Question: I find d3js very interesting.So I thought may be I should give it a shot.I am fairly new to this framework and need some assistance
I have a .This is how it goes--:
'''
["2511a51", [["mumbai",1,6], ["Baroda",2,7]]]
["2882bd9", [["mumbai",3,8], ["chennai", 2,9]]]
["1d3e1a2", [["mumbai",0,3],["Baroda",2,6], ["Delhi",7,1]]]
["1882b41", [["mumbai",10,9]]]
["1d4ffd8", [["chennai",2,5], ["mumbai", 5,9], ["Delhi",8,8]]]
'''
Here,
- - -
What I want is,if a json row has a and b -->then their respective colored rectangle should be drawn keeping c and d empty.So for this entire array,I get the below output.
As the image goes,
- - -
I want to code my javascript in such a way that I get this---:

<URL>
My code:
'''
<!DOCTYPE html>
<html>
<head>
<title>demo-staticArray!!!</title>
</head>
<body>
<script src="http://d3js.org/d3.v3.min.js" charset="utf-8"></script>
<script>
var SVG = d3.select("body").append("svg")
.attr("class","stage")
.attr("width",800)
.attr("height",600)
.style("background-color", "beige")
.style("margin-left","200");
var array= ["2511a51", [["a",1], ["b",2]]]
["2882bd9", [["a",3], ["c", 2]]]
["1d3e1a2", [["a",0],["b",2], ["d",7]]]
["1882b41", [["a",10]]]
["1d4ffd8", [["c",2], ["b", 5], ["d",8]]]
var RECT= SVG.selectAll("rect")
.data(data)
.enter().append("rect")
.attr("width", 30)
.attr("height", 10)
.style("fill","red");//how do I provide conditions for fill-->a=red,b=brown,c=green,d=blue
//how do I manage them such that they are arranged in a manner shown in the image.
//I am unable to move ahead of this!!!!I am facing problem in iterations and conditions
</script>
</body>
</html>
'''
If possible,please give a small working sample!!!
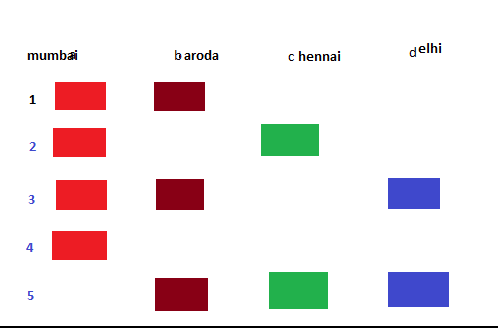
Answer: UPDATE 2 : every time you are working with 'selects' in d3 you are mapping data to your UI elements and their properties. in most of the cases you are doing it this way
'''
... select('rect').data(myData)
'''
then you need to actually map properties of items in your data set to the properties of UI elements, you are doing it providing functions which do the mapping , ie
'''
var myData = [{x:0, y:0 } , { x: 100 , y : 100 }]
// we mapped our data to rect elements on svg canvas
// and created new rect elements for data items which didnt have it before
// now we have two elements in total as myData had 2 elements
var rect = svg.select('rect').data(myData).enter()
// now each rect has x attribute equals to 'x' property of data item
rect.attr('x', function(d) { return d.x } )
// and the same for y attribute and 'y' property
rect.attr('y', function(d) { return d.y } )
// now if you also set height and width properties of UI elements
// you will see two rectangulars
rect.attr('width', 50).attr('height', 50)
// now you can rewrite your previos lines like that
var xScale = function(d) { return d.x }
rect.attr('x', xScale)
'''
And now it is clear that if you have more complicated way of figuring out your X coordinate on the canvas than just your data item property, you will have more complicated function than current 'xScale'
Now recalling school course of geometry we can do transformation from one scale to another , for instance
'''
var xScale = function(d) { return 50 + d.x * 100 }
'''
which means that if d.x equals to 1 , function will return 150 , for 2 it would be 250 etc
And last step , in order to avoid figuring out on your own how to create this scale function ,you can use built in d3 features , links to which I put in the end of the answer, for instance
'''
var xScale = d3.scale.linear()
.domain([0, 10]).range([50, 550])
'''
UPDATED: fiddle - <URL>
NOTES: I slightly changed your source data in order for it to make more sense to d3. Take a look at how color is generated, you will need to build your own palete as for instance gines capote recomended. In order to draw axises you can use d3 built in functions.
You need to do 3 things
- to create x-axis and y-axis scales based on your domain- add '.attr('x', function(d){ return xAxis(d[0]) })' and '.attr('y', function(d){ return yAxis(d[1]) })' to your code generating RECT - fill also accept function , and it make sense to create scale to use here as well, would be something like '.style('fill', function(d) { return colorScale(d[0]]) })'
Also because in fact you have array of array you need to change '.data(data)' to '.data(function(d){ return d[1] })'
Alternatively you can code you scales by hand like
'''
var svg = d3.select("svg")
.attr("class","stage")
.attr("width",800)
.attr("height",600)
.style("background-color", "beige");
var data= [{ key :"2511a51", values : [["a",1], ["b",2]] },
{ key :"2882bd9", values : [["a",3], ["c", 2]]},
{ key: "1d3e1a2", values : [["a",0],["b",2], ["d",7]] },
{ key :"1882b41", values : [["a",10]] },
{ key :"1d4ffd8", values : [["c",2], ["b", 5], ["d",8]]}];
var width = 30, padding = 10, height = 10
var code = function (c) {return c.charCodeAt(0) - 'a'.charCodeAt(0) }
, xScale = function (d) { return (width + 2*padding) * code(d[0]) }
, yScale = function (d) { return (height + 2 * padding) * d[1] }
, color = d3.scale.category20() // replace with your palete
, cScale = function(d) { return color(code(d[0])) }
var g = svg.selectAll("g").data(data).enter().append("g")
var rects= g.selectAll("rect.colored")
.data(function(d){ return d.values })
.enter().append("rect")
.attr('class','colored')
.attr("width", width)
.attr("height", height)
.attr('x', xScale )
.attr('y', yScale )
.style('fill', cScale);
'''
check this references
<URL>
<URL>